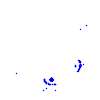
Particle: proton